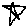
Label: star